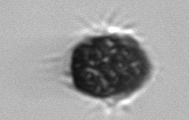
Label: Mesodinium